Question: I want to add a white border for popup screen on blackberry.
I use this code to add the border
'''
Popup x = new Popup();
Border borderFocus = BorderFactory.createRoundedBorder(new XYEdges(10, 10, 10, 10), 0xffffff, Border.STYLE_SOLID);
x.getDelegate().setBorder(borderFocus);
'''
///////////////////class Popup/////////////////////
'''
public class Popup extends PopupScreen {
public Popup() {
super(new VerticalFieldManager(), Field.FOCUSABLE);
HorizontalFieldManager hfm = new HorizontalFieldManager(
Field.USE_ALL_WIDTH | FIELD_VCENTER);
HorizontalFieldManager hfmBtn = new HorizontalFieldManager(
Field.USE_ALL_WIDTH | FIELD_VCENTER | FIELD_HCENTER);
LabelField title_screen = new LabelField("ddd");
title_screen.setPadding(11, 5, 0, 0);
hfm.add(title_screen);
add(hfm);
add(new SeparatorField());
add(new LabelField(""));
final LabelField labelVersion = new LabelField("ffffffffffffff");
ButtonField btn_cancel = new ButtonField(
"cancel");
ButtonField btn_ok = new ButtonField("Yes");
btn_ok.setPadding(0, 0, 0, 60);
add(labelVersion);
hfmBtn.add(btn_cancel);
hfmBtn.add(btn_ok);
add(new LabelField(""));
add(hfmBtn);
}
public void sublayout(int width, int height){
super.sublayout(width,height);
setPosition(35,65);
}
public boolean onClose() {
UiApplication.getUiApplication().popScreen();
return true;
}
'''
But I get the border into the popup and no a white border for the window of popup.

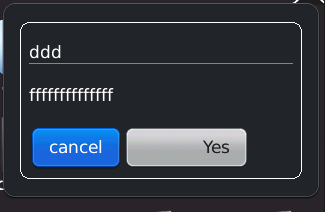
Answer: I'm not sure if this is the way to solve the problem, but it works for me.
Basically, the default border for the 'PopupScreen' is causing problems. Even if you changed your code from:
'''
x.getDelegate().setBorder(borderFocus);
'''
to
'''
x.setBorder(borderFocus);
'''
it doesn't look right (there is a rectangular frame outside your rounded border).
So, what I basically did is this:
1. Make the default PopupScreen border and background completely clear/transparent.
2. Override the paintBackground(Graphics) method in the Popup class, and manually draw the solid color background, and then the rounded corner white border.
So, add this to your 'Popup' class:
'''
public class Popup extends PopupScreen {
protected void paintBackground(Graphics g) {
int oldColor = g.getColor();
// we'll have to draw in the background, since we blanked it in
// the constructor
g.setColor(Color.BLACK);
int arcWidth = 20;
g.fillRoundRect(0, 0, getWidth(), getHeight(), arcWidth , arcWidth);
// and now, draw in the border manually
g.setColor(Color.WHITE);
g.drawRoundRect(0, 0, getWidth(), getHeight(), arcWidth , arcWidth);
g.setColor(oldColor);
}
public Popup() {
super(new VerticalFieldManager(), Field.FOCUSABLE);
// make the screen's default border/background completely transparent
setBackground(BackgroundFactory.createSolidTransparentBackground(Color.BLACK, 0));
setBorder(BorderFactory.createRoundedBorder(new XYEdges(), Border.STYLE_TRANSPARENT));
// use some padding to compensate for getting rid of the screen's default border
int pad = 10
setPadding(pad, pad, pad, pad);
/** The rest of the constructor is as you originally had it */
'''
And then you can remove these lines:
'''
Border borderFocus = BorderFactory.createRoundedBorder(new XYEdges(10, 10, 10, 10), 0xffffff, Border.STYLE_SOLID);
x.getDelegate().setBorder(borderFocus);
'''
because that's done manually in the 'paintBackground()' method now.
## Results